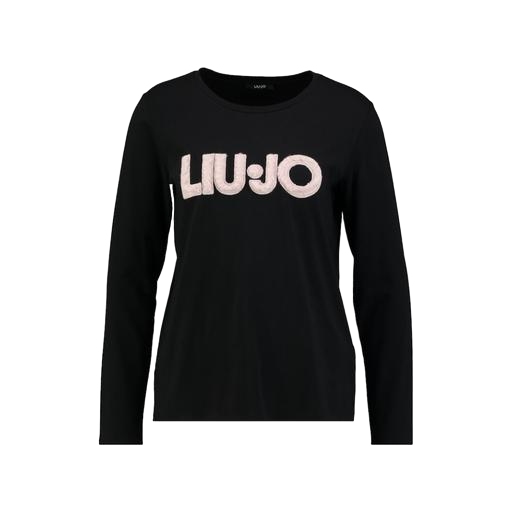
long-sleeve t-shirt only macy, longsleeve t-shirt, l/s top, white background